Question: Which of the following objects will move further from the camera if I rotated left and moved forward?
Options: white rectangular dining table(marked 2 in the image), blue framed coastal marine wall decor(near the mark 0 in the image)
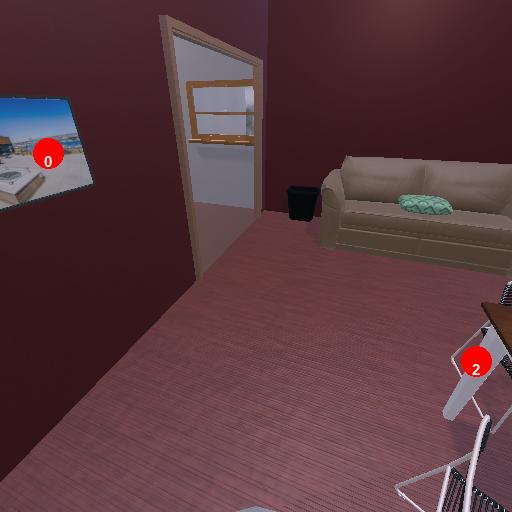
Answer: white rectangular dining table(marked 2 in the image)